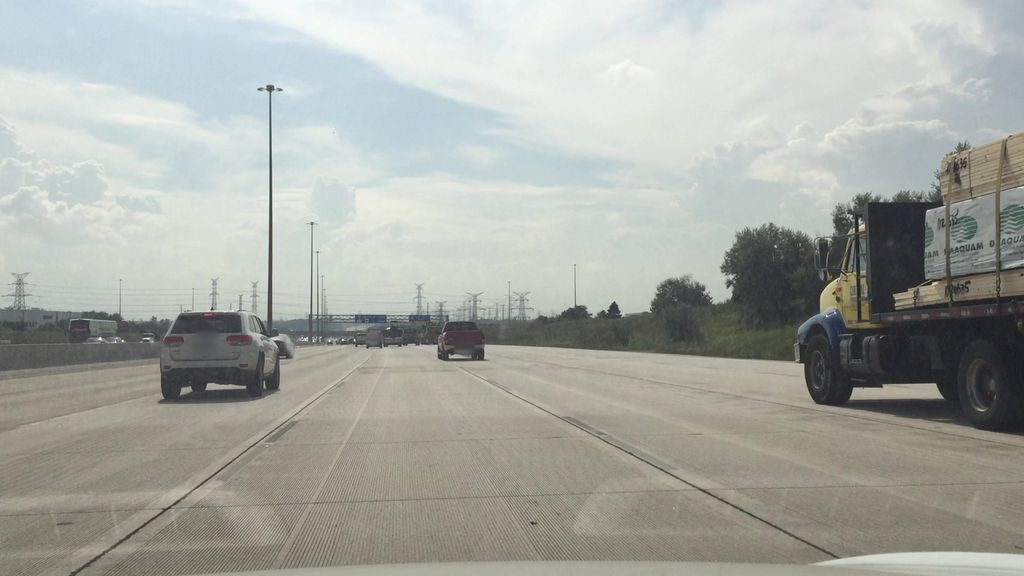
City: toronto